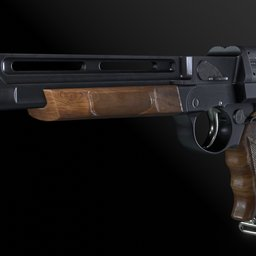
Label: tools